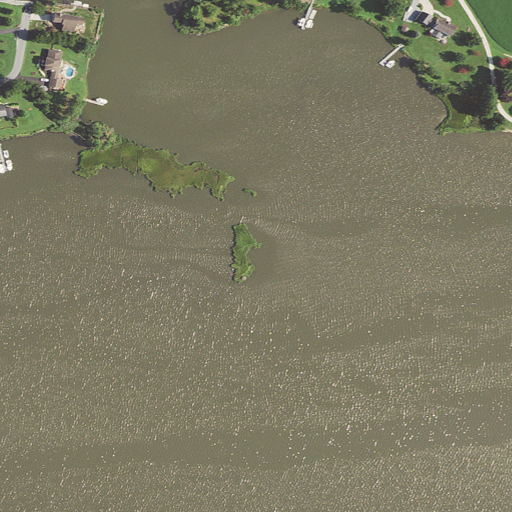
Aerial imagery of cape in Maryland named Woods Point containing open water, herbaceous wetlands, cultivated crops, open development, and low intensity development